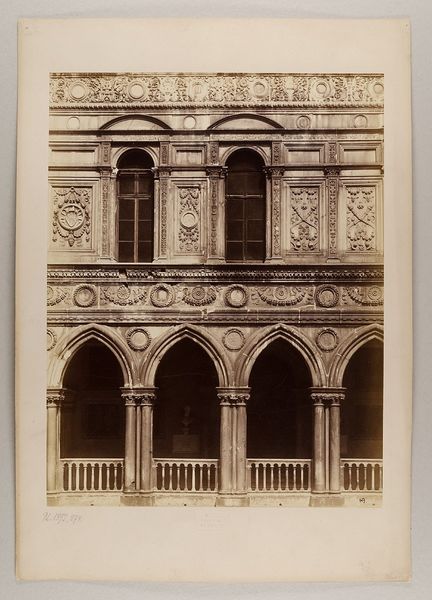
Titel: Venezia. Dettaglio interno del Palazzo Ducale
Künstler: Carlo Naya
Standort: Hamburg
Institution: Museum für Kunst und Gewerbe Hamburg
Schlagwörter: stadt, fassade, ort, dorf, foto, fotografie, photographie, stadtansicht, palazzo, photo, karton, architekturfotografie, dogenpalast, ducale, albumin, lichtbild, reisefotografie, historische, architekturphotographie, bildwerke, angewandte und bildende kunst, hessische systematik, schwarzweißpositivverfahren, silbersalzverfahren, schwarzweißfotografie, gebäude, örtlichkeit, straße, stätte, reisephotographie, albuminpapier, fassadendekorationen